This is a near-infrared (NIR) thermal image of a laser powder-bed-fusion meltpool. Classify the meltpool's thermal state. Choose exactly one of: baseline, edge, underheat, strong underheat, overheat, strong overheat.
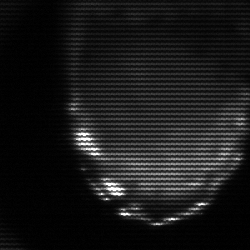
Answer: edge